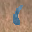
Label: 1